A time-domain waveform of one vibration snapshot from a rolling-element bearing is shown. Classify the bearing condition as one of: normal, inner_race, outer_race, ball.
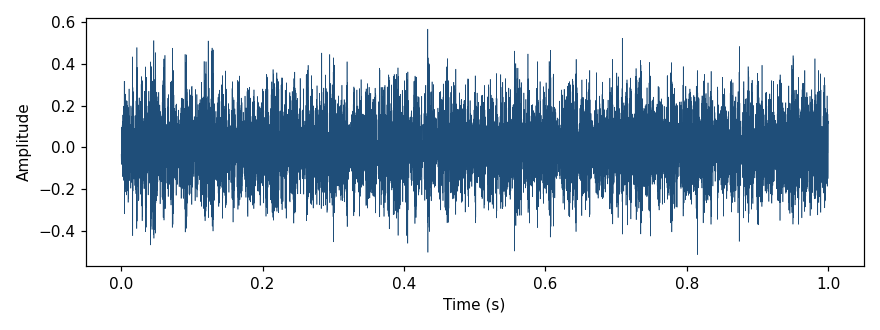
Answer: ball